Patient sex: F
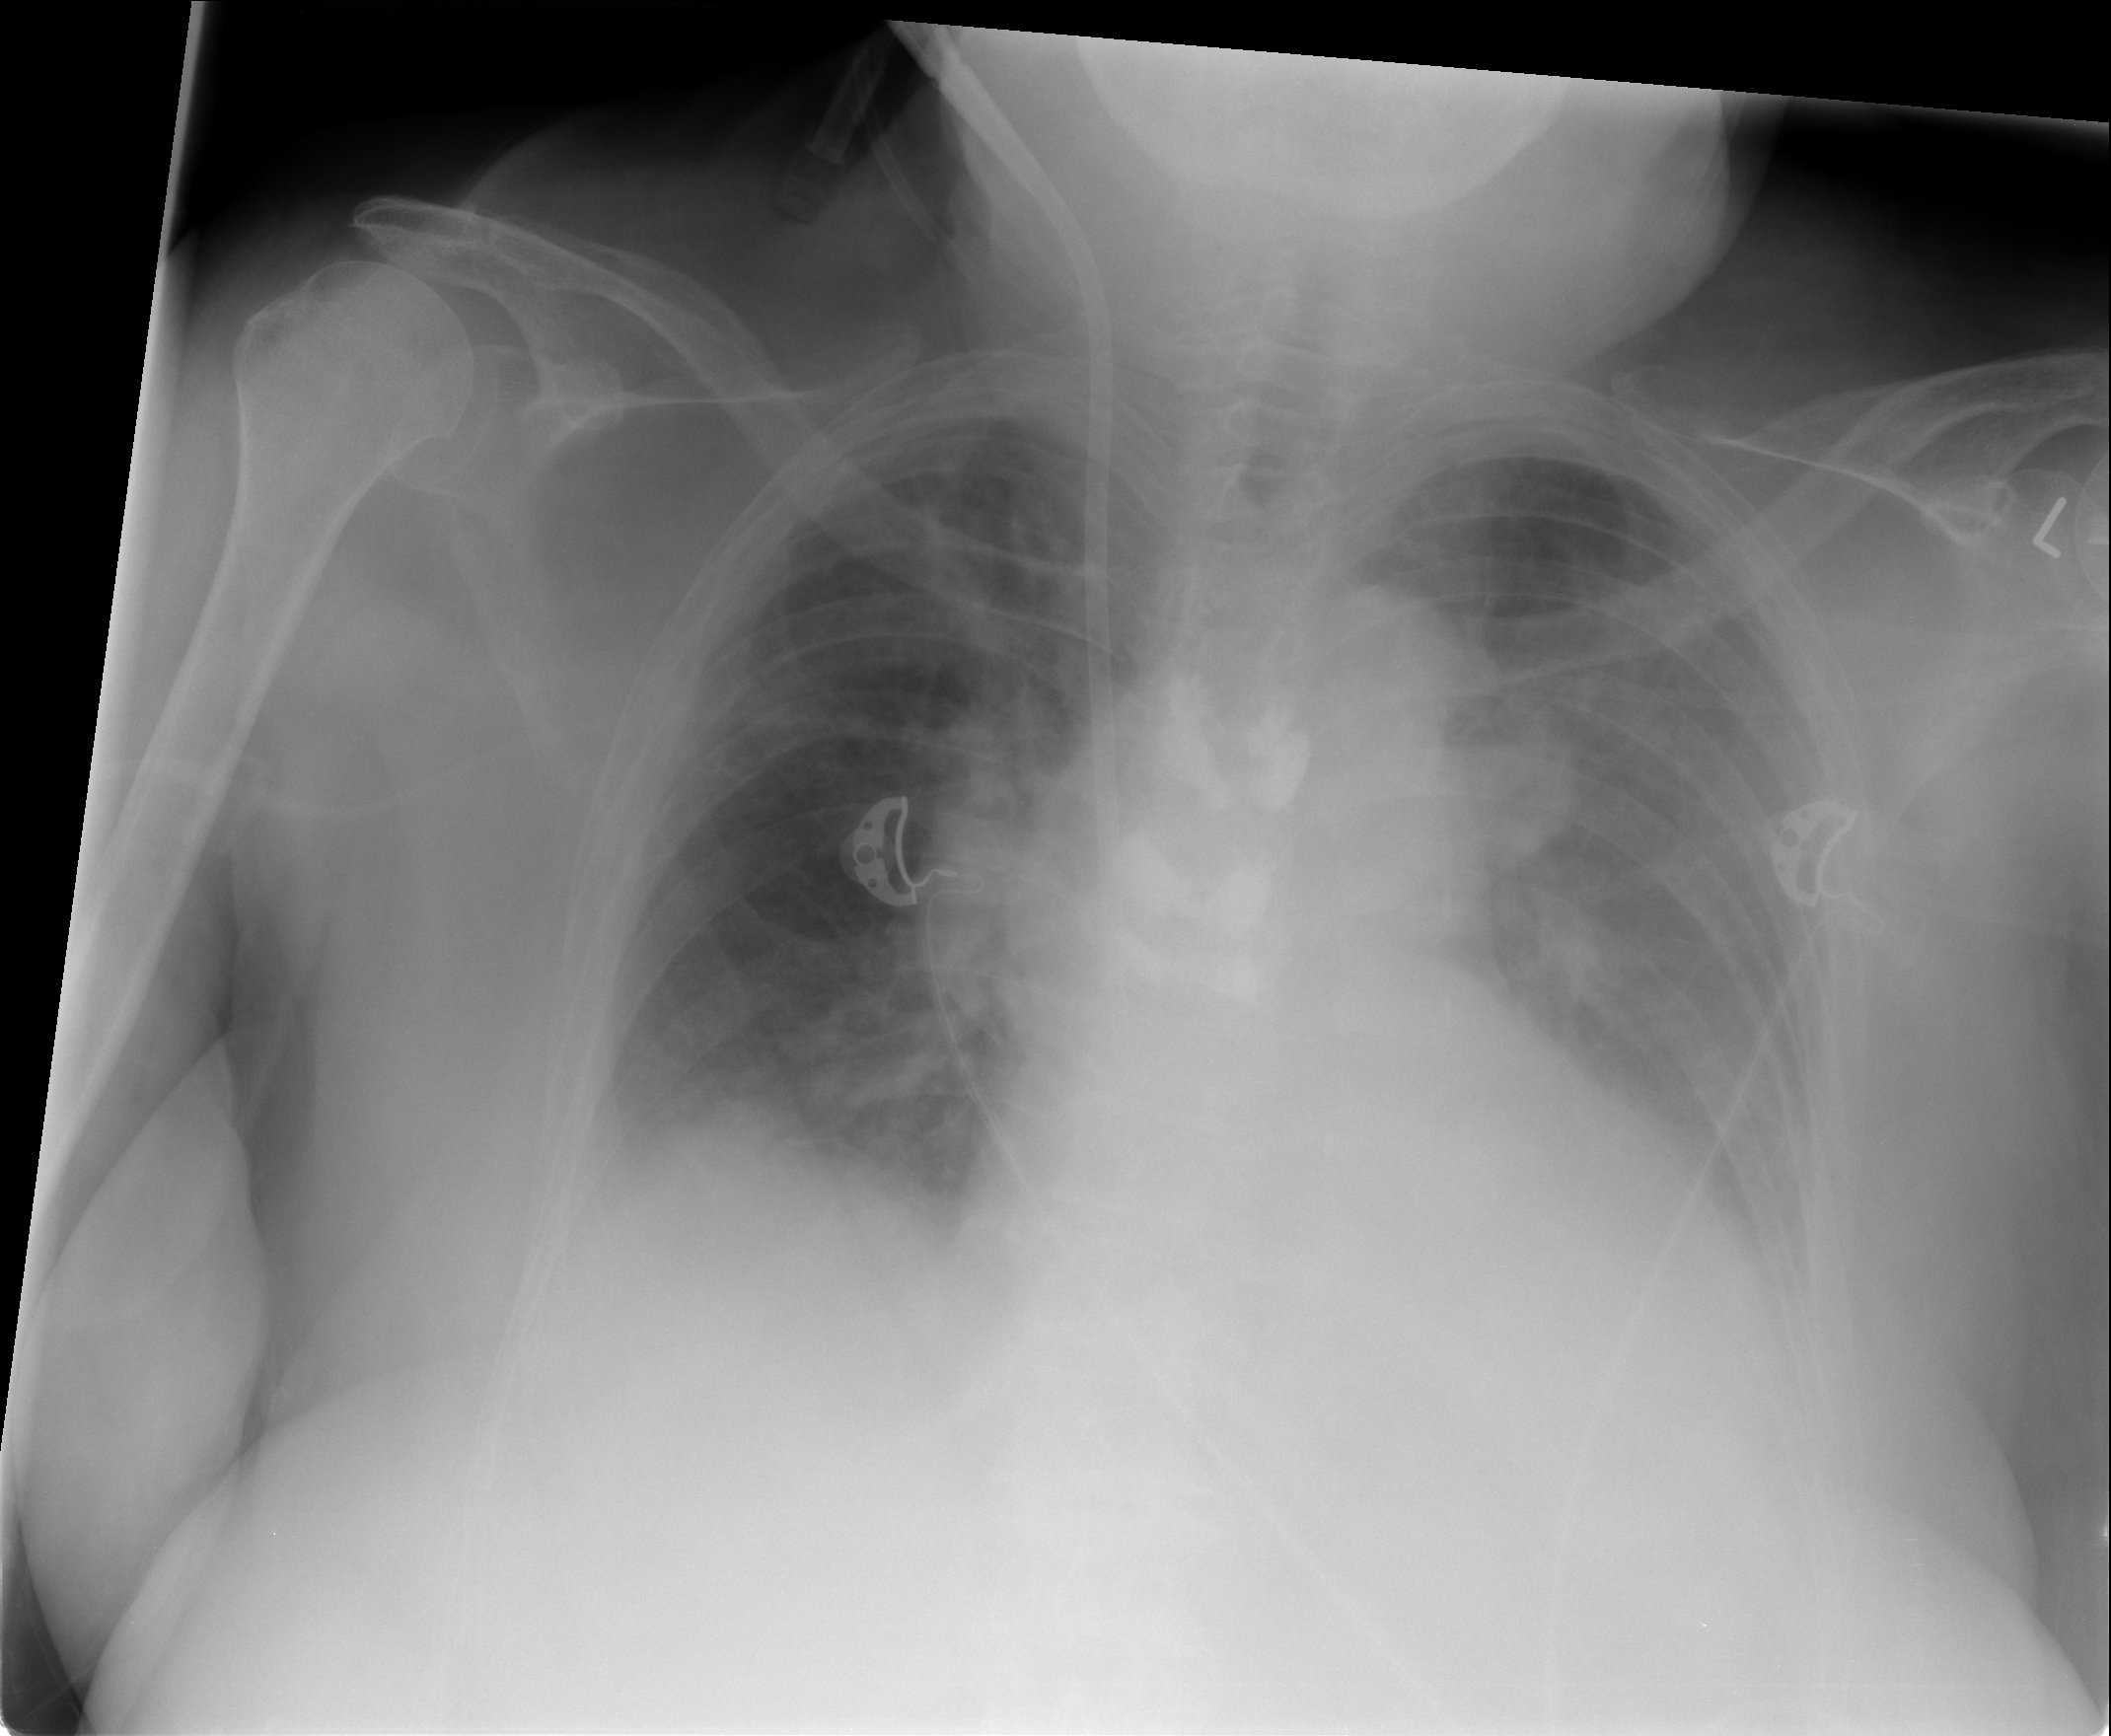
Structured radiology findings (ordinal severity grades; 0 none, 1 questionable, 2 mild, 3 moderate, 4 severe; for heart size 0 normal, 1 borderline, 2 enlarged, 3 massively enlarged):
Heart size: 2
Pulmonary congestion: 3
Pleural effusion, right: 2
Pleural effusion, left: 3
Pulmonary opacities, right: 0
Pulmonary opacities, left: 0
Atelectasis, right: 2
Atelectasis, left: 3